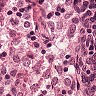
Metastatic tissue present: no